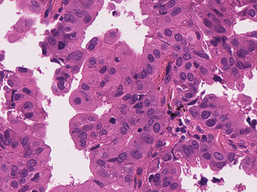
Tumor epithelial tissue: yes
Tumor-associated stroma tissue: yes
Normal tissue: no